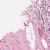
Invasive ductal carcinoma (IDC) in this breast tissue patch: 1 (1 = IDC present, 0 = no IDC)